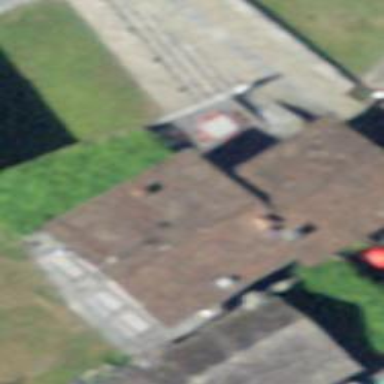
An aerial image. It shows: Restaurant.